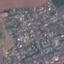
Land use / land cover: Residential